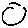
Label: circle